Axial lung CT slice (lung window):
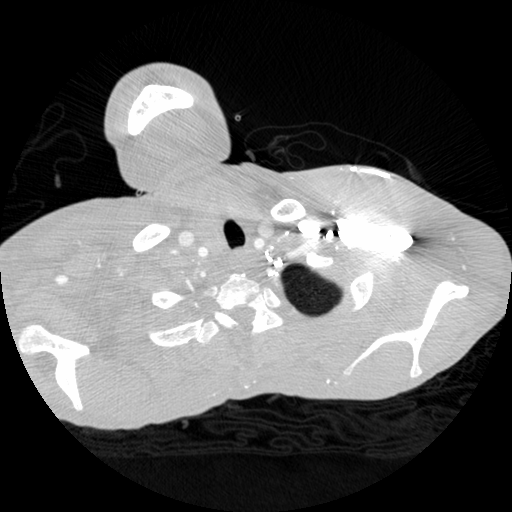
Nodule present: no